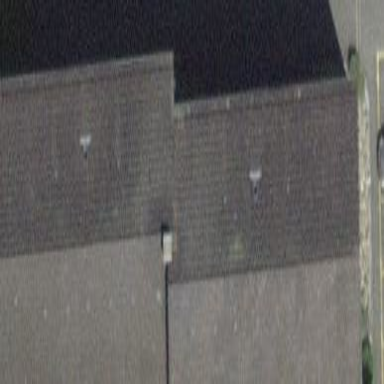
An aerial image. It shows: Building with tile roof.